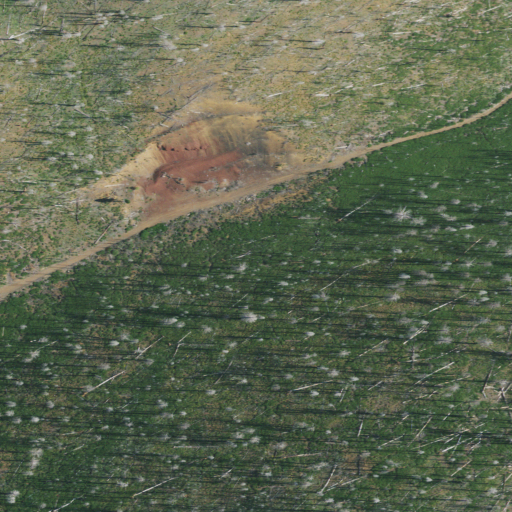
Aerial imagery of mountain in California named Twin Buttes containing shrub and grassland